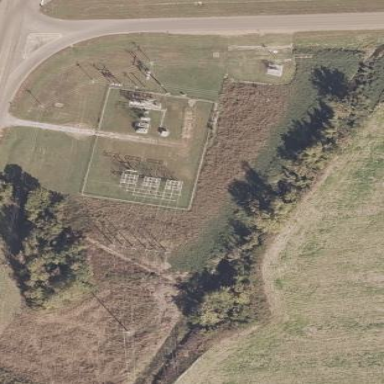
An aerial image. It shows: Distribution level power substation enclosed by fence.